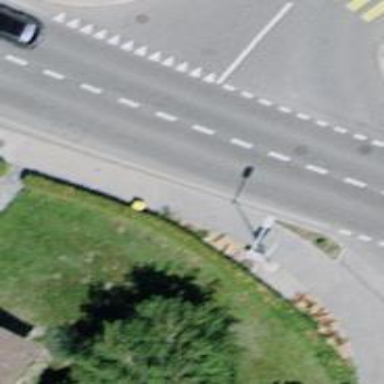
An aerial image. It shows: Post box.